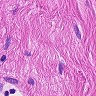
Metastatic tissue present: no